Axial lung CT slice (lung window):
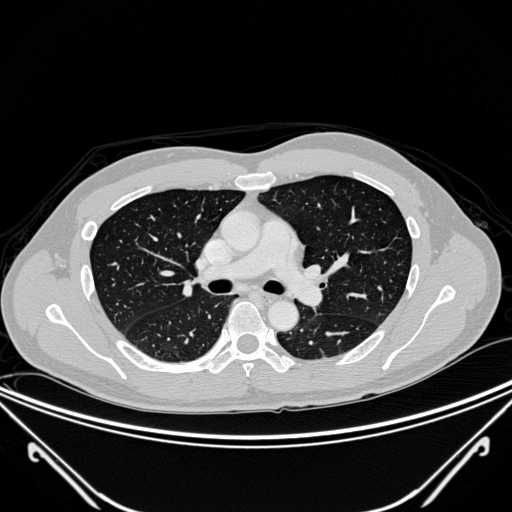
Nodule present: no